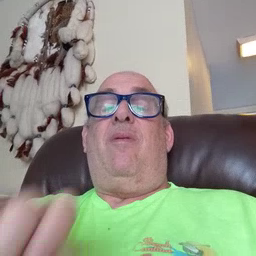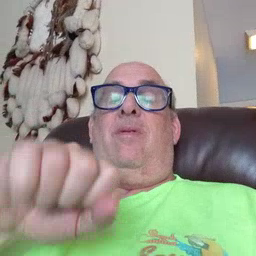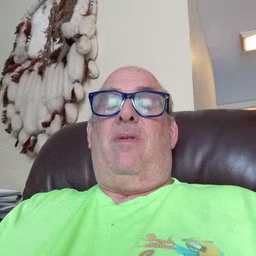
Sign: yes